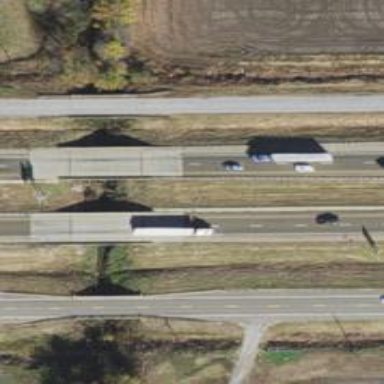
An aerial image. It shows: Beam bridge on motorway.